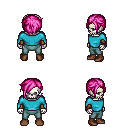
a pixel art fantasy rpg character, male body template, skeleton, teal long-sleeve shirt, teal pants, pink pixie cut hairstyle, leather bracers, brown shoes, four views (front, back, left, right), 2x2 character sprite sheet, small pixel art, hard edges, no anti-aliasing